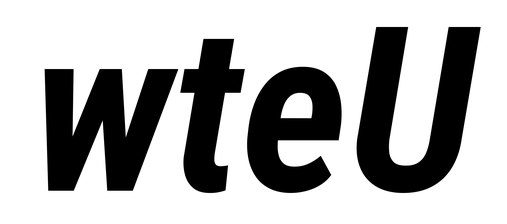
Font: Roboto-Italic_Condensed_Bold_Italic